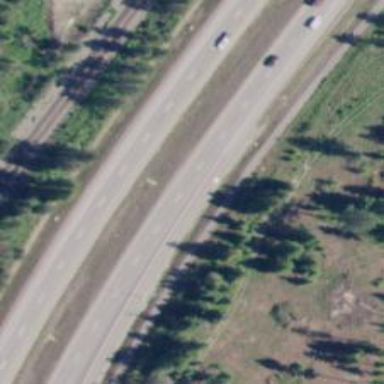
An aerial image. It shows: Motorway.